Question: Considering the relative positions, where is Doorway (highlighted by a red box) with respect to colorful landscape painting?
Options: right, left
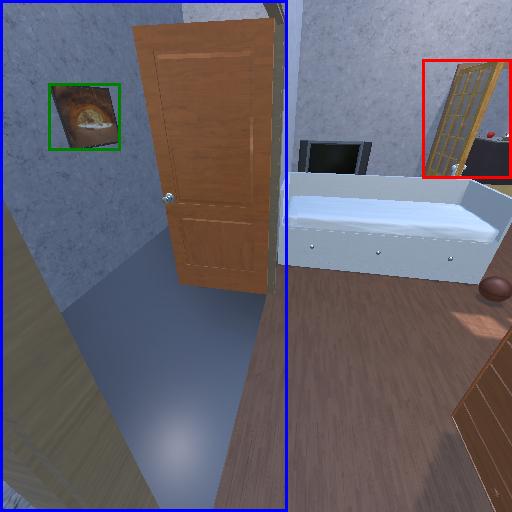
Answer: right